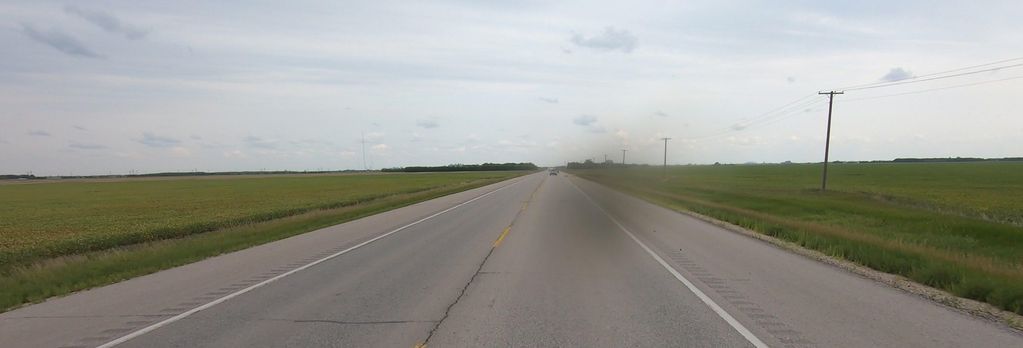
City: winnipeg